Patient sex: F
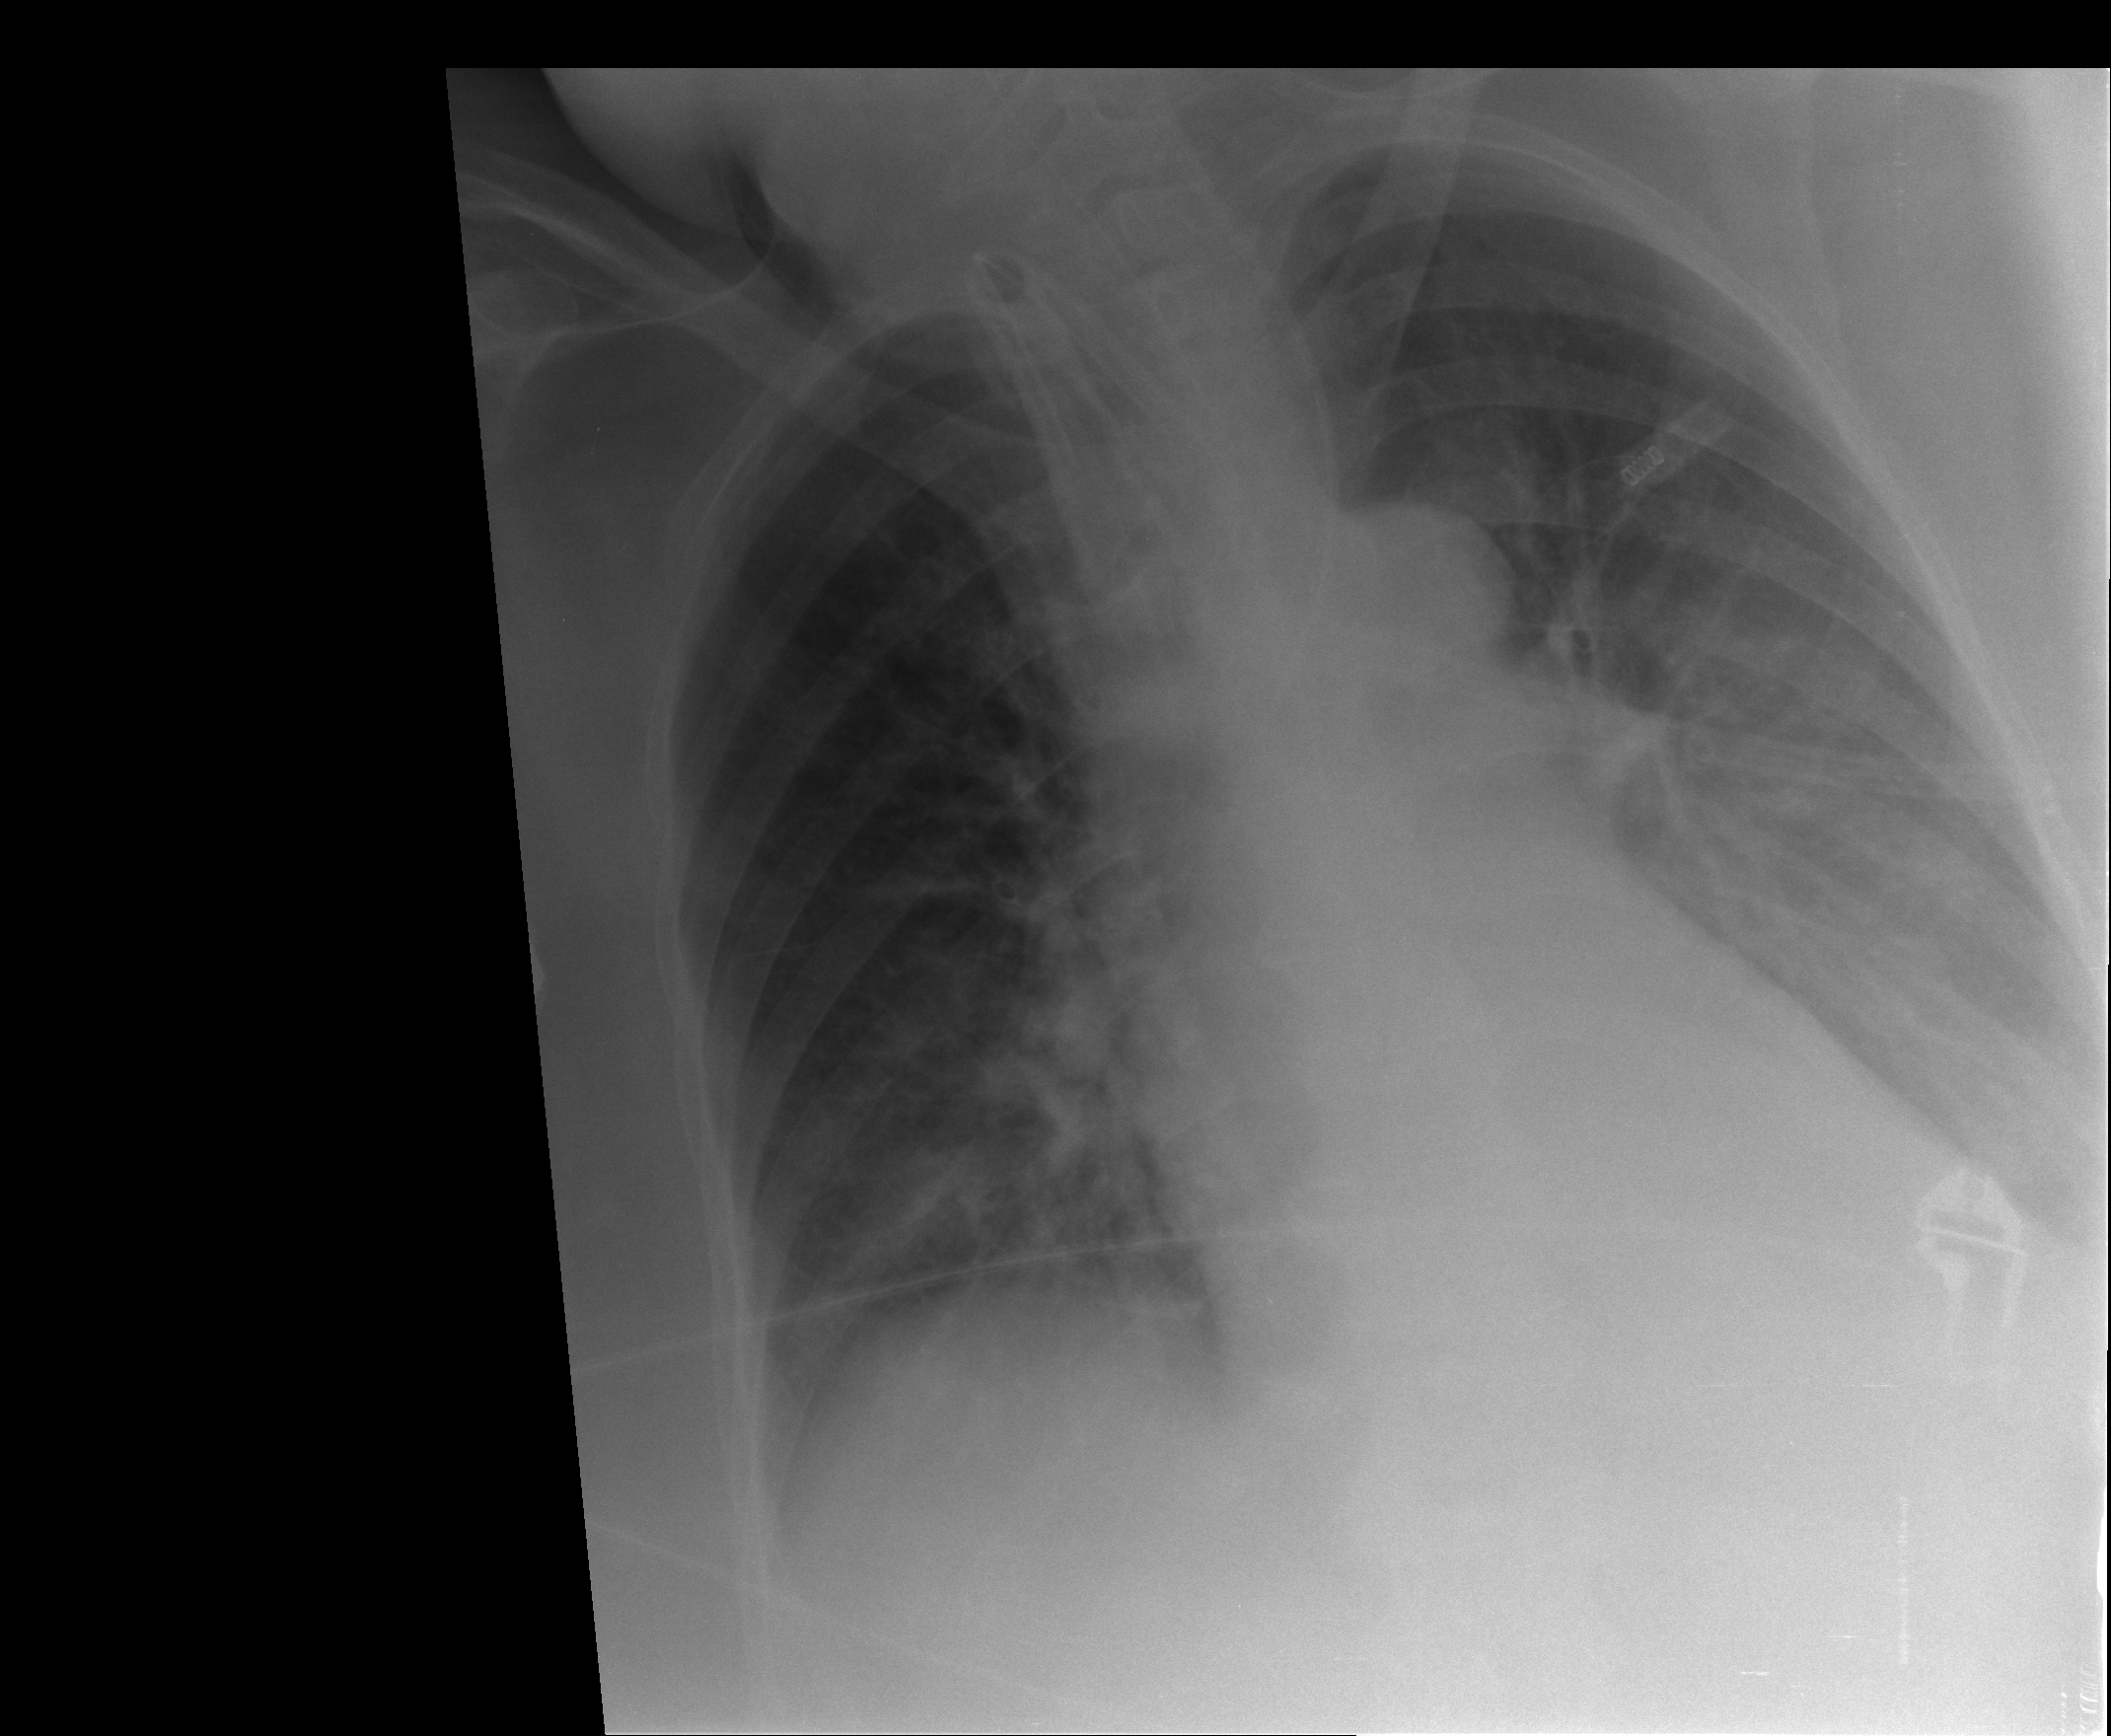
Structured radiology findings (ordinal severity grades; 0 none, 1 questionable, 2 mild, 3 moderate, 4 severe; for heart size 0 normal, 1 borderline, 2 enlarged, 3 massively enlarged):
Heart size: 2
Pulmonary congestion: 0
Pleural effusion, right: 2
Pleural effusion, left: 3
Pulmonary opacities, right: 0
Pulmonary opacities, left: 1
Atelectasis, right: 2
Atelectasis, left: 2